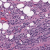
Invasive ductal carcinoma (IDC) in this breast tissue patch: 0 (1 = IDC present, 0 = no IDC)